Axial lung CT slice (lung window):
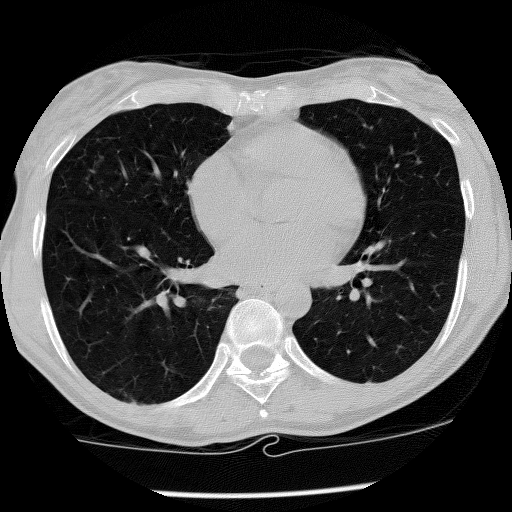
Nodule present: yes
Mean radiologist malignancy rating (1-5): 1